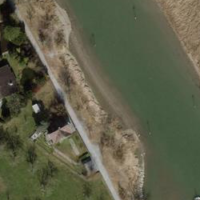
EUNIS habitat code: 15
Species observed at this site:
Chroicocephalus ridibundus